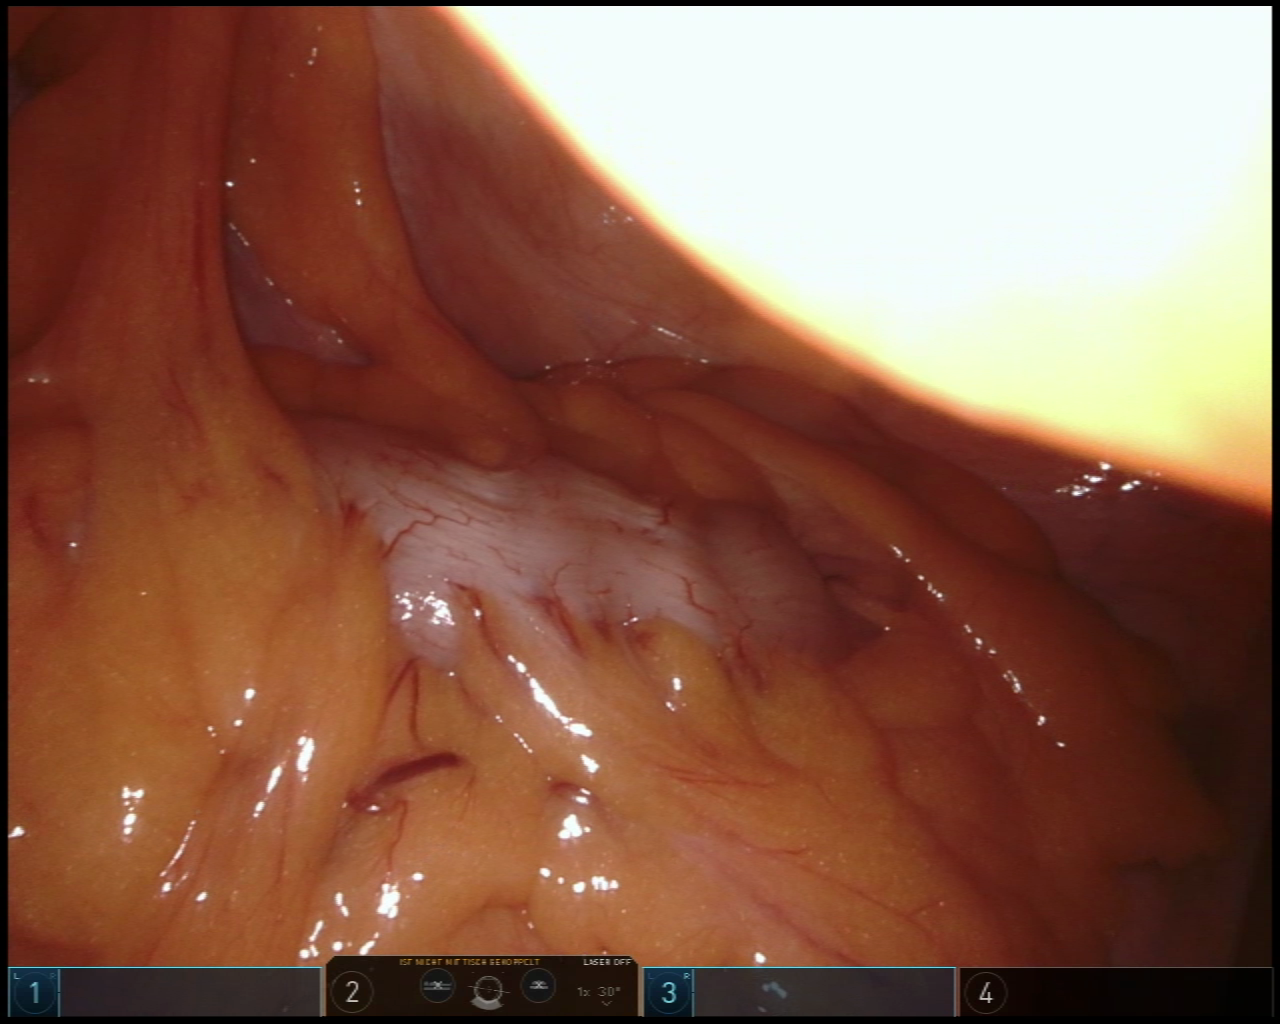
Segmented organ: colon
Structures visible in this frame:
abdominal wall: yes
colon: yes
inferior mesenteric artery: no
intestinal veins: no
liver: no
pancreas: no
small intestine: no
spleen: no
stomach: no
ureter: no
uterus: no
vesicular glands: no